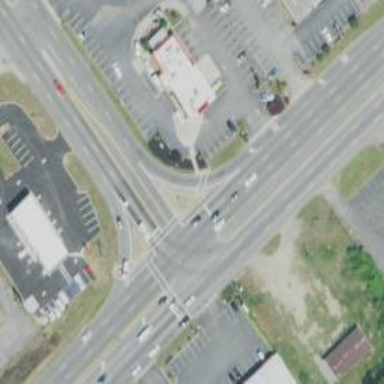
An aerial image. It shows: Footway located on traffic island.